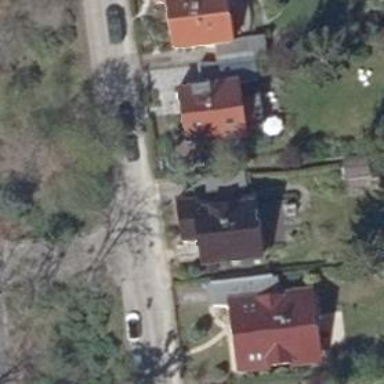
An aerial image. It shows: Residential road made of concrete plates.